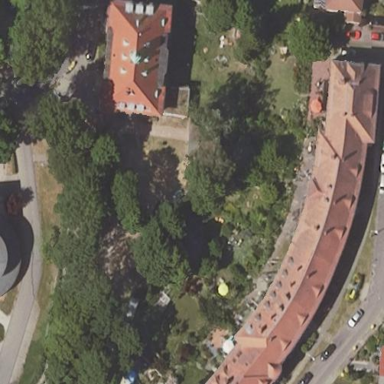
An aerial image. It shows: Kindergarten.